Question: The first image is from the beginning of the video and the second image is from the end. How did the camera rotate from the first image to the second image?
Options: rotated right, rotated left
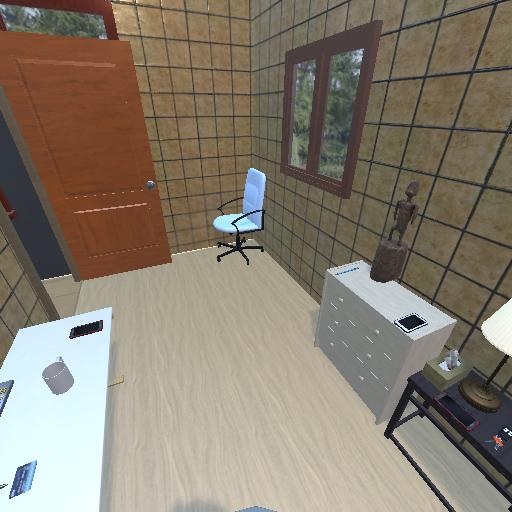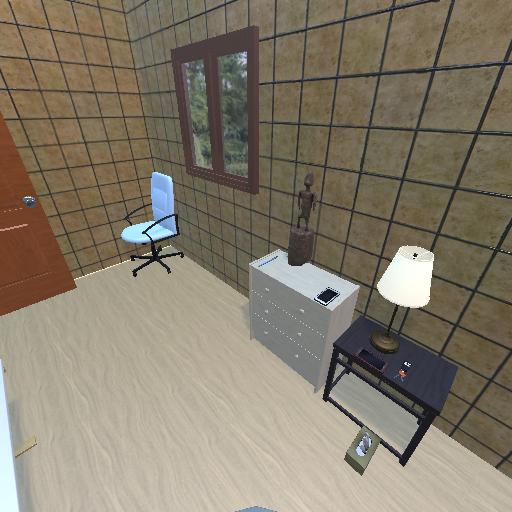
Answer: rotated right